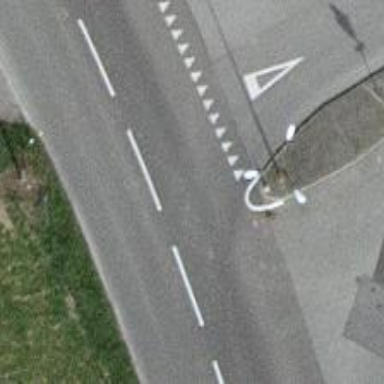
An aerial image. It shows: Tertiary road with asphalt surface and no sidewalks.